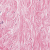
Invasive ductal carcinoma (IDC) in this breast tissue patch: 0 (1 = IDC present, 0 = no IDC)